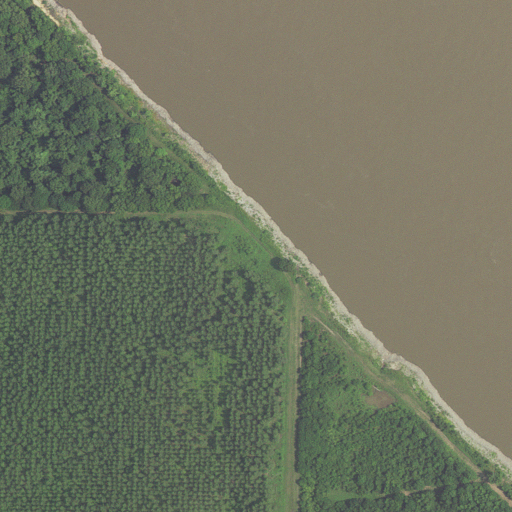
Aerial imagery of levee in Arkansas named Cypress Bend Revetment containing open water, cultivated crops, and woody wetlands